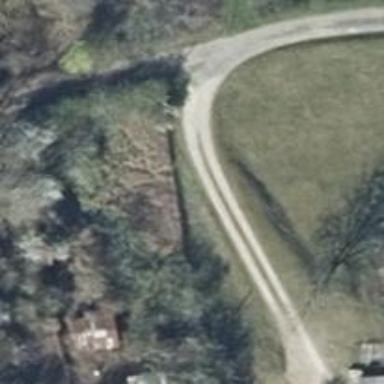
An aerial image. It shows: Track road with grade3 tracktype.